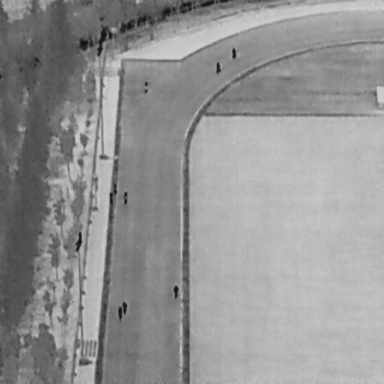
There are nine People in the infrared image.